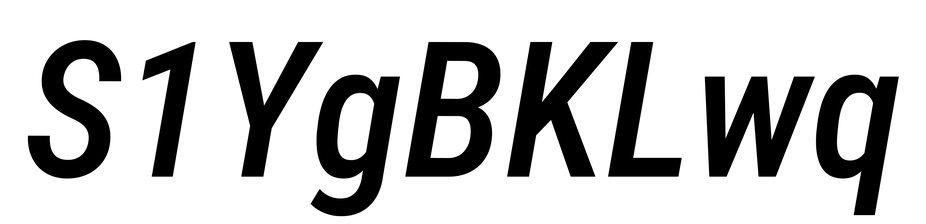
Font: Roboto-Italic_Condensed_Medium_Italic